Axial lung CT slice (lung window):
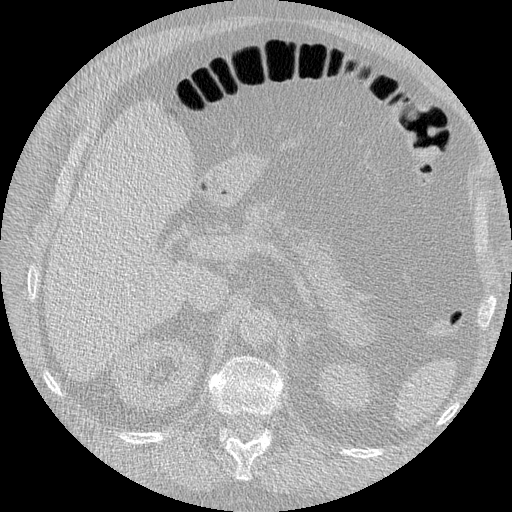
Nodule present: no